Interaction volume radius: 10 \u00c5
Interaction volume height: 25 \u00c5
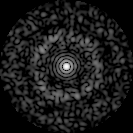
Disorder parameter: 0.8223